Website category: sports
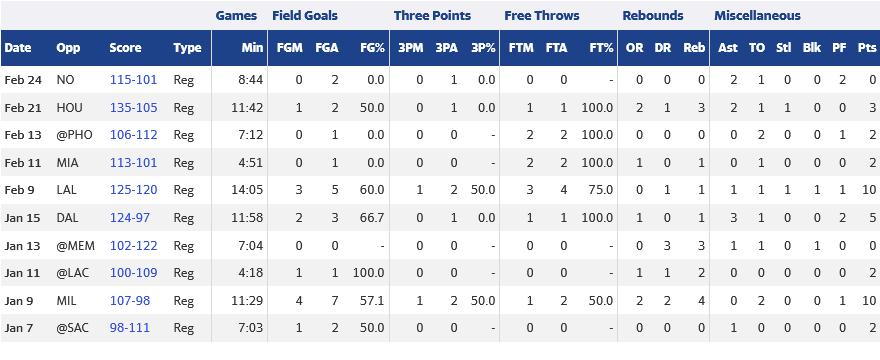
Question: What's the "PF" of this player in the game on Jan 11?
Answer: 0

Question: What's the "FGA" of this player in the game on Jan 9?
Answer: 7

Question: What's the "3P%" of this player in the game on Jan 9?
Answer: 50.0

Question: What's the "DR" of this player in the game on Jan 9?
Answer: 2

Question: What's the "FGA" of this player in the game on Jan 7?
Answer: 2

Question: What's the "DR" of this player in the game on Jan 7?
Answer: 0

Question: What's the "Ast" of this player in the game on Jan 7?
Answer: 1

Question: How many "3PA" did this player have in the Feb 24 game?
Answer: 1

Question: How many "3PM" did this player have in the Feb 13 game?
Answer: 0

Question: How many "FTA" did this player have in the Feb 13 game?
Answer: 2

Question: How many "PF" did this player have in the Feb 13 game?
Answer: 1

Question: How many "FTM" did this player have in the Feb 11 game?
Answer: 2

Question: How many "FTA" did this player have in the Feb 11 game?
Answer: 2

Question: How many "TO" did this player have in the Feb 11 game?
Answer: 1

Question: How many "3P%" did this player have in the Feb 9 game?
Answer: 50.0

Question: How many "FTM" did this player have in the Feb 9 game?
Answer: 3

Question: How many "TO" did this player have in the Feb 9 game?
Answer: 1

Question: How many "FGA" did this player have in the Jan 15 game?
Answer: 3

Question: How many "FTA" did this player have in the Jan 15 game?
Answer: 1

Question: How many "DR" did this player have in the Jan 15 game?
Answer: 0

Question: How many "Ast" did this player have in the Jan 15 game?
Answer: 3

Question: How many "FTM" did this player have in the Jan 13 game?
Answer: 0

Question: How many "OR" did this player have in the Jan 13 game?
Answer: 0

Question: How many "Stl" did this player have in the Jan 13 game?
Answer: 0

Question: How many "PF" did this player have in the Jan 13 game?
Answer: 0

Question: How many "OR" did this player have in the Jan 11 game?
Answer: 1

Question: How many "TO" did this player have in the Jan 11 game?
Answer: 0

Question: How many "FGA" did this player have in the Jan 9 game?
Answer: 7

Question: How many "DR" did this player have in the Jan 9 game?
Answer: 2

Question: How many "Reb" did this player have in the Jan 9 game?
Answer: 4

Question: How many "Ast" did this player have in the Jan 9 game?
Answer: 0

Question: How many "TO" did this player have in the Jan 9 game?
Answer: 2

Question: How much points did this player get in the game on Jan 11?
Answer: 2

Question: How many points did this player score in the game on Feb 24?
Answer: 0

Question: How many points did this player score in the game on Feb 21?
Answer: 3

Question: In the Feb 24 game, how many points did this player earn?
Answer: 0

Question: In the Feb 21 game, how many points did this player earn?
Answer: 3

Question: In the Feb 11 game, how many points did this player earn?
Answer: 2

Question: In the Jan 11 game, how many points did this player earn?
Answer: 2

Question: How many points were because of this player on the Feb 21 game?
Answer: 3

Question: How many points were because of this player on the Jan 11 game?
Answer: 2

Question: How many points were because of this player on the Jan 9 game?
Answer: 10